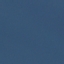
Label: SeaLake